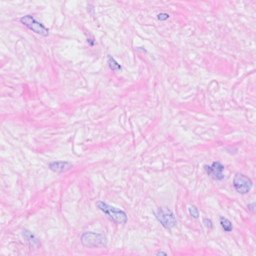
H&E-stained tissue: Breast